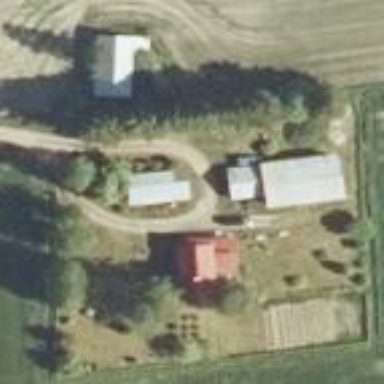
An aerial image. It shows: Farmyard area.